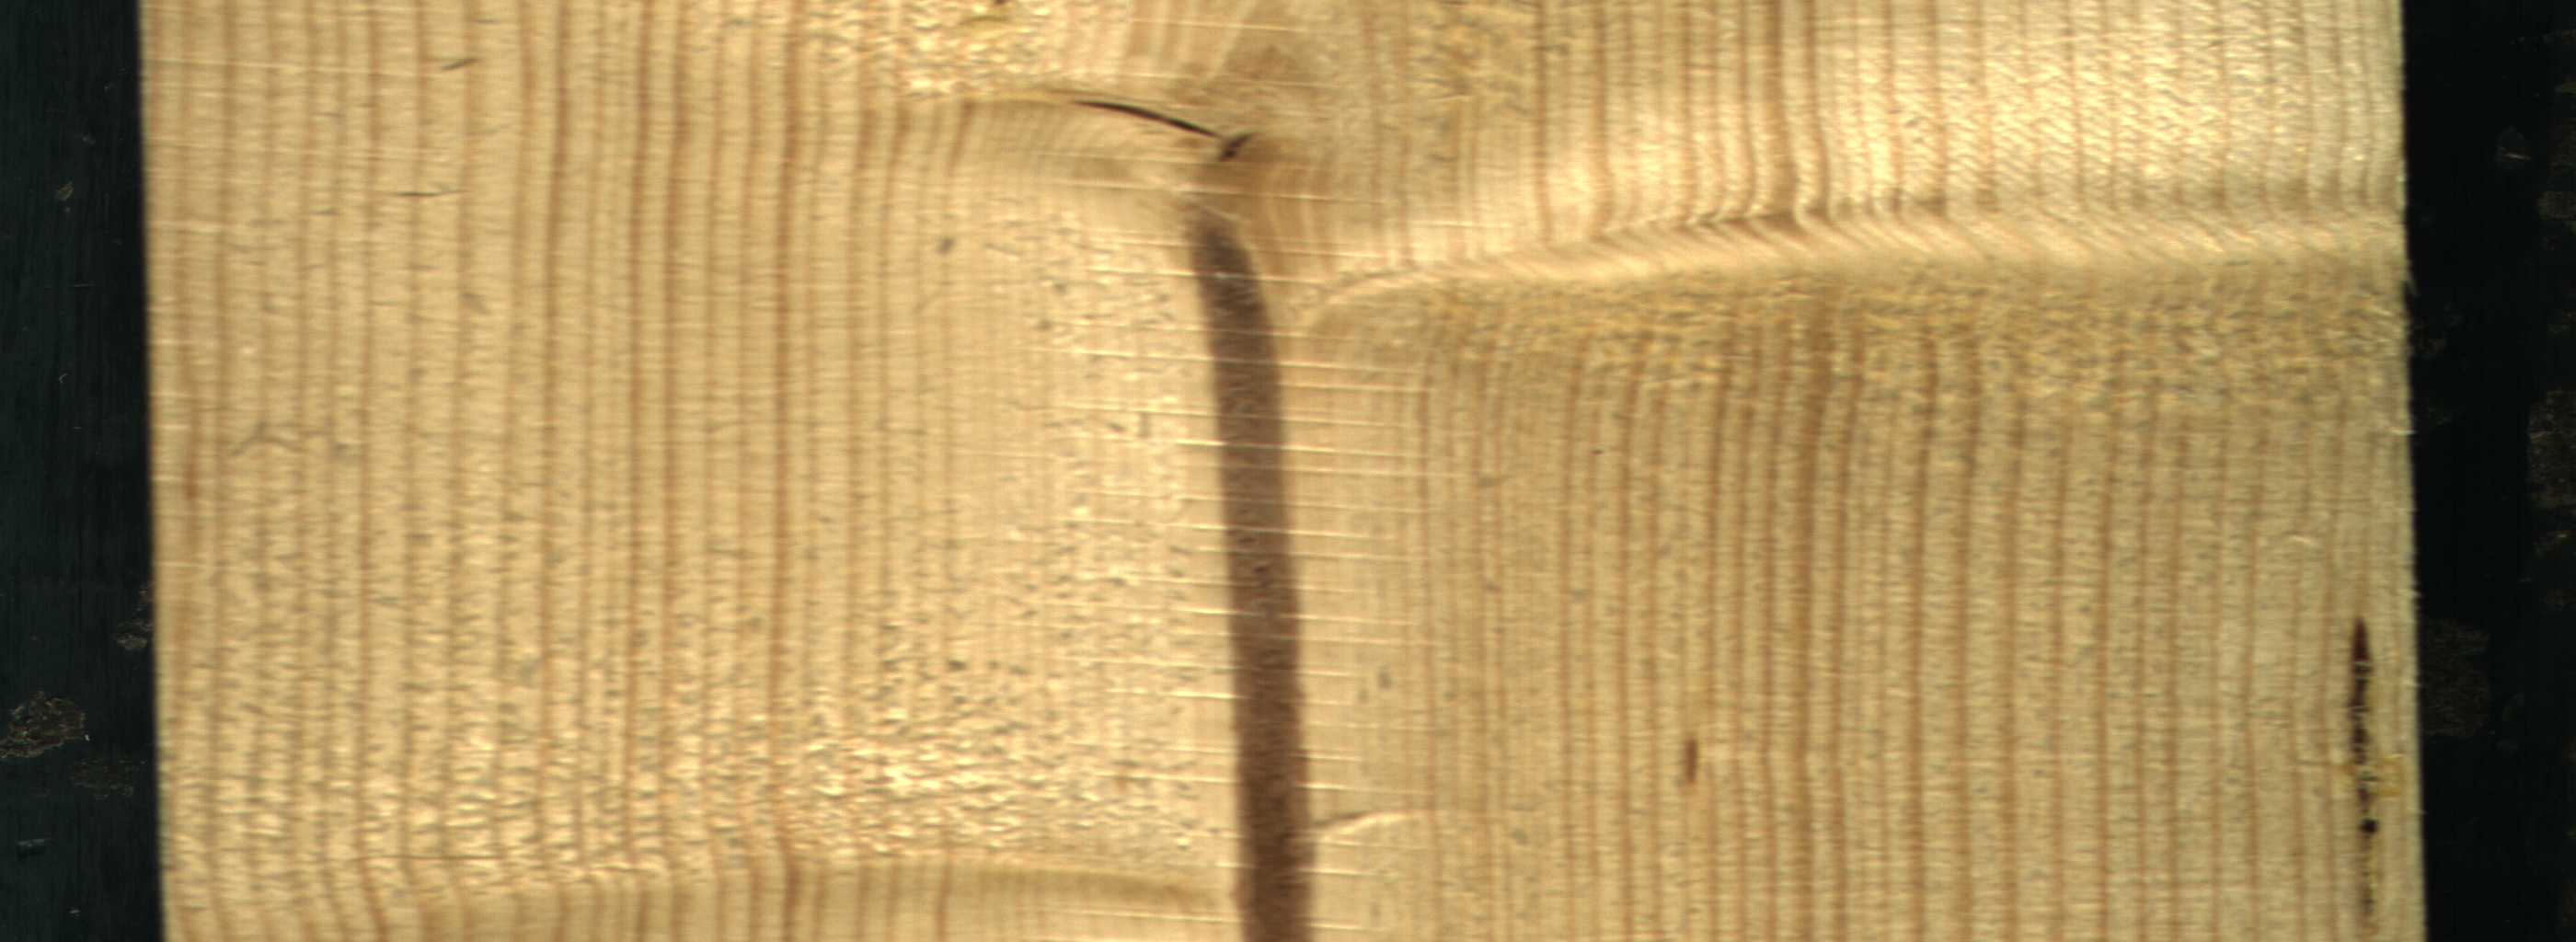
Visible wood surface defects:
Marrow
resin
Crack